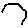
Label: hexagon